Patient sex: M
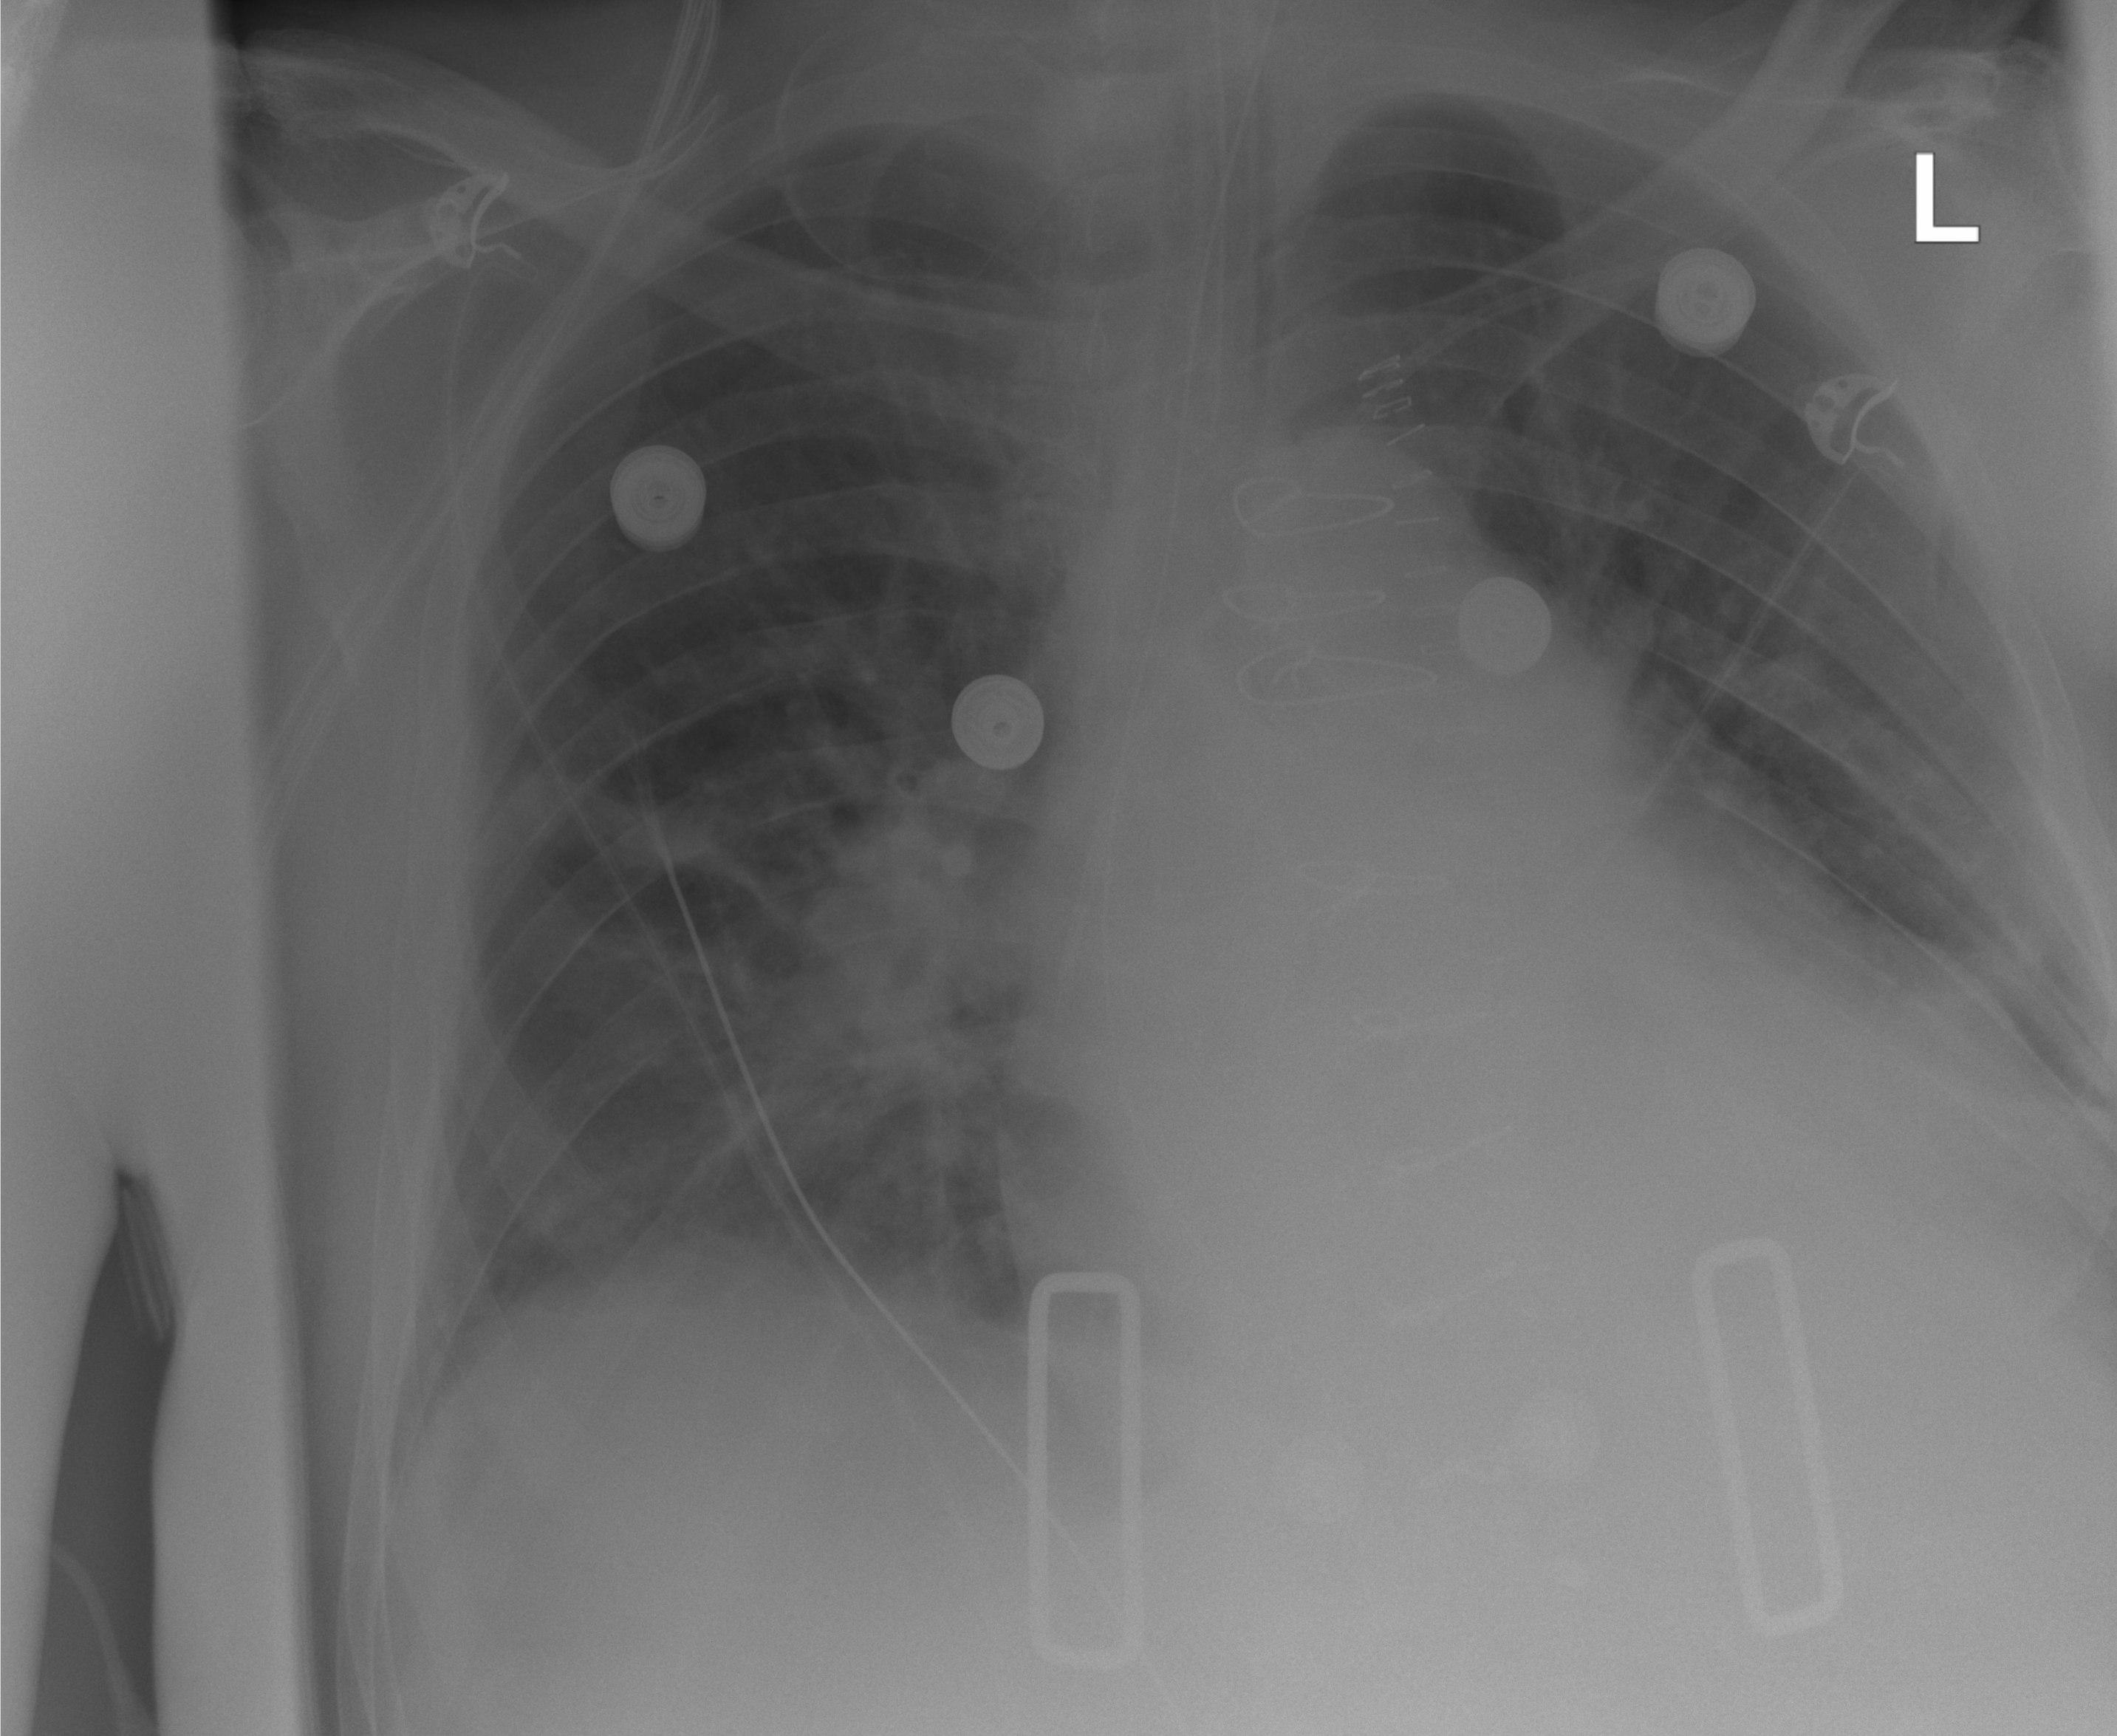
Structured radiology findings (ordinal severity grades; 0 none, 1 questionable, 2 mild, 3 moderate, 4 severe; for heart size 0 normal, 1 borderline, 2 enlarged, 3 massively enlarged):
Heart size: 2
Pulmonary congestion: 0
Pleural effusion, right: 1
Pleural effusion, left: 2
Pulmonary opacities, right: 2
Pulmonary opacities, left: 0
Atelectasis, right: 2
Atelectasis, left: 2